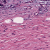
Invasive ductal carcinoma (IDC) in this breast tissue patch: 0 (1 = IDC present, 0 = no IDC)